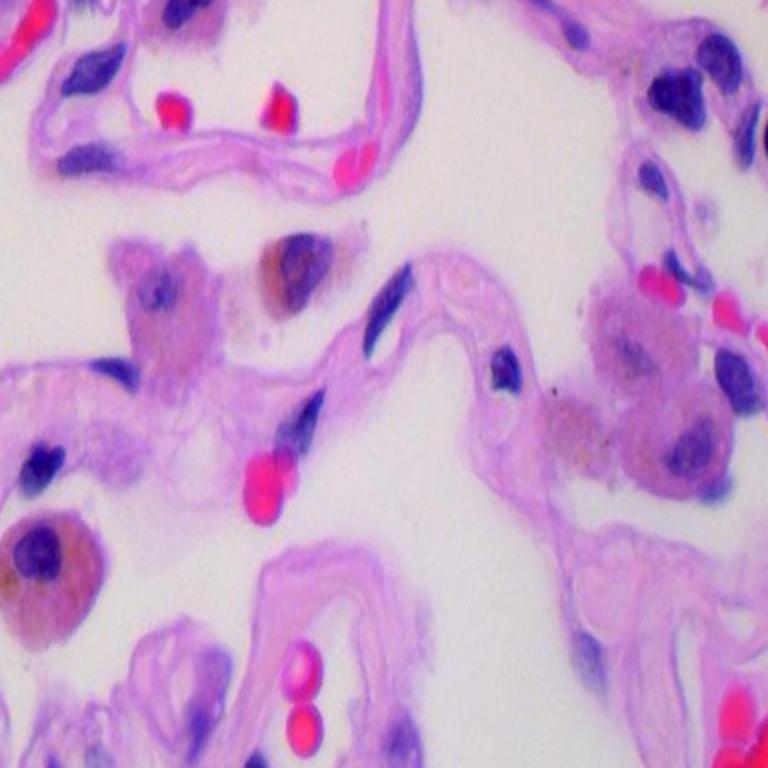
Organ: lung
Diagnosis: benign